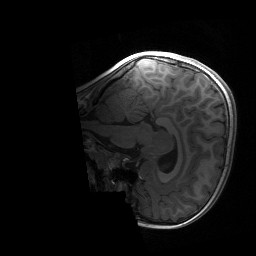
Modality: T1w
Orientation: sagittal
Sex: female
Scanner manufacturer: siemens
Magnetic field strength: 3 T
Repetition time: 1.9 s
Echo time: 0.00243 s